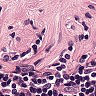
Metastatic tissue present: no